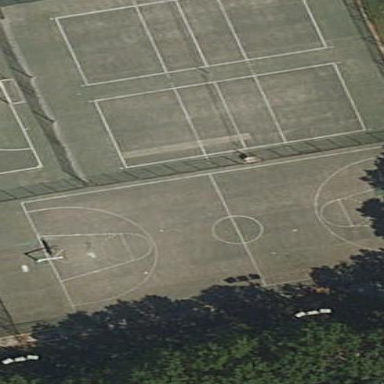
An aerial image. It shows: Basketball court on leisure land pitch.